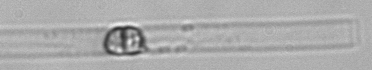
Label: Dactyliosolen_blavyanus